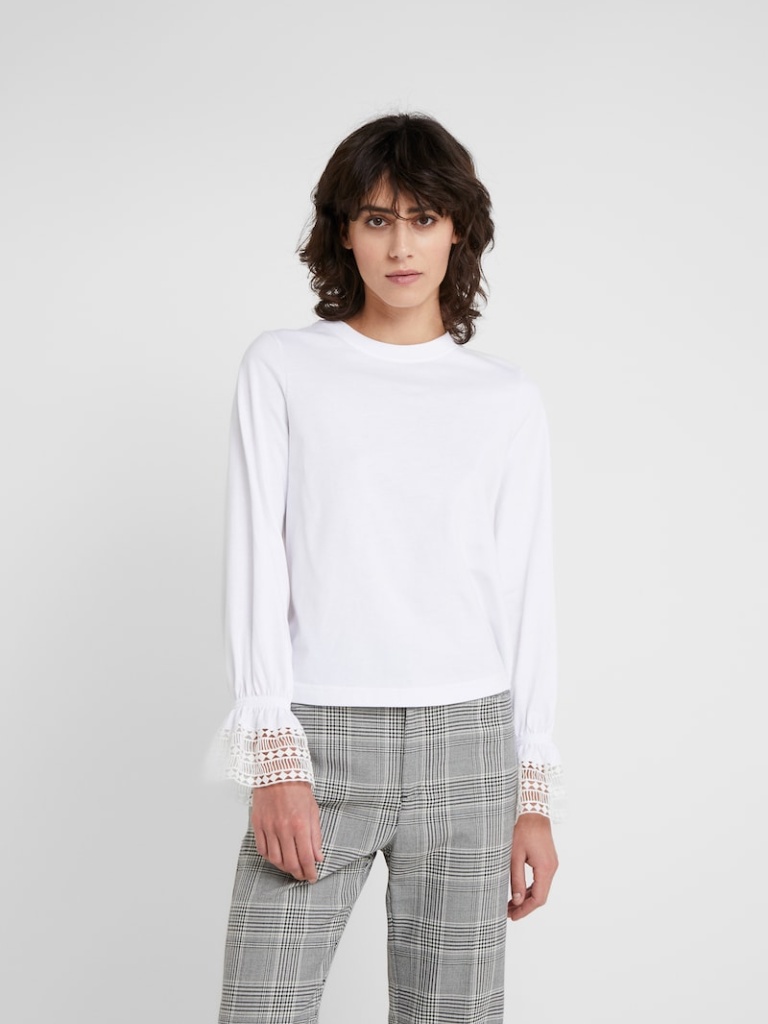
cotton relaxed a long-sleeved with the sleeves down hip length Fully Tucked in crew blouse